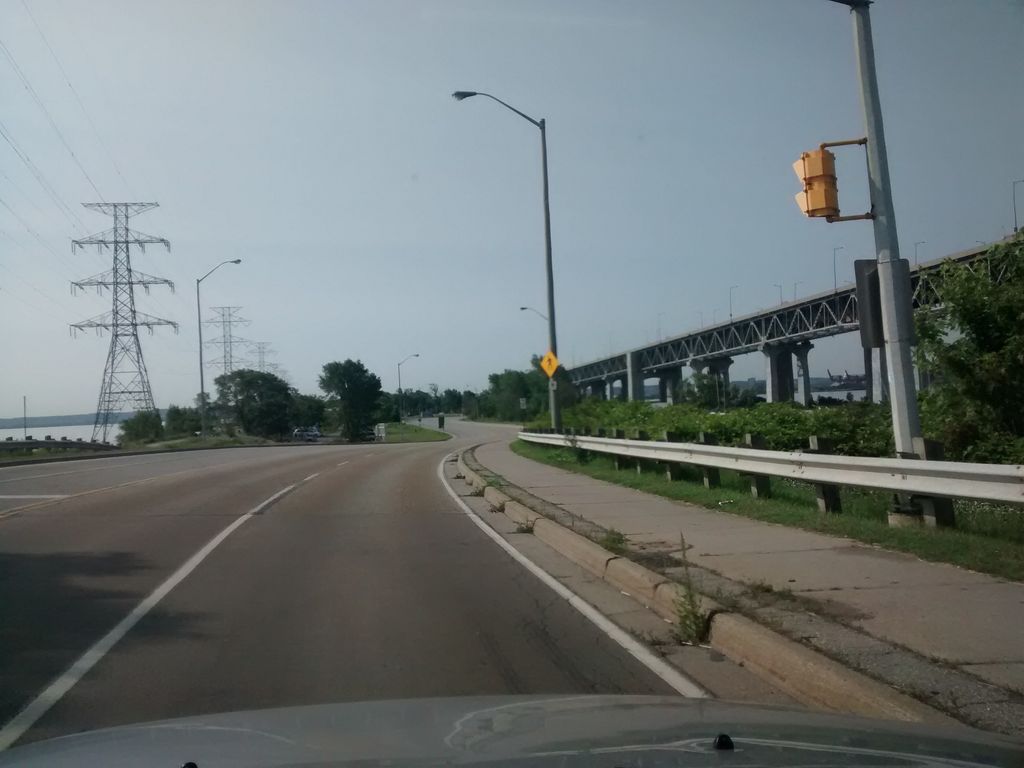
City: hamilton